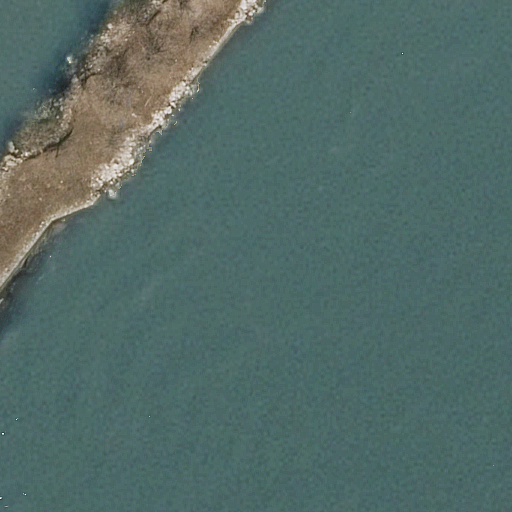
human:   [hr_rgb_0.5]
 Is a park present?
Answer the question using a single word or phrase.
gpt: yes

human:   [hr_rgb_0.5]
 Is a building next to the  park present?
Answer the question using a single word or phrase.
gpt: no

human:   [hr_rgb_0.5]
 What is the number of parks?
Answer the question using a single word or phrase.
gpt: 1

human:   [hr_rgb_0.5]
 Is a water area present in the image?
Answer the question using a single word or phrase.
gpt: yes

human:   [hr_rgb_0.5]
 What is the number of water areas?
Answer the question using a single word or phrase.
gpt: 2

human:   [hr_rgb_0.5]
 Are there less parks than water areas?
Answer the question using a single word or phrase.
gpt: yes

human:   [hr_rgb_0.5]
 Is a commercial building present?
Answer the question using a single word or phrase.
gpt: no

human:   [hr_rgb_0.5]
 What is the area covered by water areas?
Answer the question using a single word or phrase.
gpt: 9561m2

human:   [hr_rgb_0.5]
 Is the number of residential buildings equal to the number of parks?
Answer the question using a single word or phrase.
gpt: no

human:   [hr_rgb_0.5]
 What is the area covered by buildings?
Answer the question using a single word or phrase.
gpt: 0m2

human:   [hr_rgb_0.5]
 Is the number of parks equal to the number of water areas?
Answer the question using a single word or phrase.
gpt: no

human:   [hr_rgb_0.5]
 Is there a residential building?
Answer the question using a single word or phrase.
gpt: no

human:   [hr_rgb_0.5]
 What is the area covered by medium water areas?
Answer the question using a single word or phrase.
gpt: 439m2

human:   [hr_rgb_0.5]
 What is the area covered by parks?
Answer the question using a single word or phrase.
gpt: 2763m2

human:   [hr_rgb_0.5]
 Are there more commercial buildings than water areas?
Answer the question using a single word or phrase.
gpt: no

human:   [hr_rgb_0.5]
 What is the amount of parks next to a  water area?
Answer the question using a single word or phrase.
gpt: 1

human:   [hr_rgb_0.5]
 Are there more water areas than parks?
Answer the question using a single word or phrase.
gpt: yes

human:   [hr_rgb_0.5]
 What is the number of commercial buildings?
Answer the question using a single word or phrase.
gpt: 0

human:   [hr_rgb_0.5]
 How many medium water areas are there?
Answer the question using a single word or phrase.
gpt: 1

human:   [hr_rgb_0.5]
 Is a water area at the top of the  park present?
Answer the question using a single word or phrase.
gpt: no

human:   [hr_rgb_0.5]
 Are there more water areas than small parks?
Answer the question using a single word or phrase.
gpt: yes

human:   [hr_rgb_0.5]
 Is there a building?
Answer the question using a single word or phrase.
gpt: no

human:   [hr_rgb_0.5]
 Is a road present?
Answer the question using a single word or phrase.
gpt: no

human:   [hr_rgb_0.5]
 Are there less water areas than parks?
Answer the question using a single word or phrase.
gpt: no

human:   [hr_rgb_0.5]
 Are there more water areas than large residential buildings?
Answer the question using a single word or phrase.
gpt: yes

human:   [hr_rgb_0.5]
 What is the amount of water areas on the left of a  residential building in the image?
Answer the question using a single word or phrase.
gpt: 0

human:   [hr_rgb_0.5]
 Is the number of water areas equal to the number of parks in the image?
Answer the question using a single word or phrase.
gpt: no

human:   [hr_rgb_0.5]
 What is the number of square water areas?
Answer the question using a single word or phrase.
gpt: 0

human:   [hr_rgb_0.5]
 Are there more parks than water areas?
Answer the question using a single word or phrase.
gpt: no

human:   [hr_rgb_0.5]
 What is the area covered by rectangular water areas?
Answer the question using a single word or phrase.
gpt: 9561m2

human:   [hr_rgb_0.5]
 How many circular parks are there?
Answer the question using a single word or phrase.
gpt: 0

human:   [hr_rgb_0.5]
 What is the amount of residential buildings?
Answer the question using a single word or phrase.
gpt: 0

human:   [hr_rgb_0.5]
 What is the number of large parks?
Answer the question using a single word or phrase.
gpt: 1

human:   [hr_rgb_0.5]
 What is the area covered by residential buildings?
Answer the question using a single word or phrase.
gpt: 0m2

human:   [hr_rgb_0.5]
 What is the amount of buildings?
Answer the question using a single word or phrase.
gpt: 0

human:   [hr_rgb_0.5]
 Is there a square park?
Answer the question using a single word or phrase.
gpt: no

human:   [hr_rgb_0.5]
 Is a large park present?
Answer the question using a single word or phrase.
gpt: yes

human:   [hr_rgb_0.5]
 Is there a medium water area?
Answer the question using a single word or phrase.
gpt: yes

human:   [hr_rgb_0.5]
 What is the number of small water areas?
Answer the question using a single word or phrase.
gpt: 0

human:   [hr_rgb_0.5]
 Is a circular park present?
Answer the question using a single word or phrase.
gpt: no

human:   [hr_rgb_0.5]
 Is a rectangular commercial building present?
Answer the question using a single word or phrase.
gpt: no

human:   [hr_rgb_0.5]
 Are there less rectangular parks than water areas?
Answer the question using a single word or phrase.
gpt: yes

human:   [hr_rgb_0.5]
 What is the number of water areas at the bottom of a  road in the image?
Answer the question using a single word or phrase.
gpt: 0

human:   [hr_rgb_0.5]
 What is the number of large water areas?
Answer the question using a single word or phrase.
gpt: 1

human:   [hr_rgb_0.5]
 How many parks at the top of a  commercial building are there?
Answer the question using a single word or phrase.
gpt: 0

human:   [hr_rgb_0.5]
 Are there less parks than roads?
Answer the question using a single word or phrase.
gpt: no

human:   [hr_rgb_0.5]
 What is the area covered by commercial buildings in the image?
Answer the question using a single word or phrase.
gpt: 0m2

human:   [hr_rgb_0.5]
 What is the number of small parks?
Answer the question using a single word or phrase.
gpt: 0

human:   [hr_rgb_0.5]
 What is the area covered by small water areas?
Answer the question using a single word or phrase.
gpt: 0m2

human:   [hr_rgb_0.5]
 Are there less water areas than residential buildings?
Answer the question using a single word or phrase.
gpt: no

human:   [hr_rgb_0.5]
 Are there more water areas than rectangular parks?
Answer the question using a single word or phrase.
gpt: yes

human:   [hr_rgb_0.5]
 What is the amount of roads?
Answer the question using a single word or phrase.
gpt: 0

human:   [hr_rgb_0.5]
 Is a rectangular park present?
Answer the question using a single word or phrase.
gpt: no

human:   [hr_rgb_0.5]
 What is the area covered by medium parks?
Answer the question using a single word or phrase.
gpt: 0m2

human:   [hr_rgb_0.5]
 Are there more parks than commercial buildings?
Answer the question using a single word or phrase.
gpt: yes

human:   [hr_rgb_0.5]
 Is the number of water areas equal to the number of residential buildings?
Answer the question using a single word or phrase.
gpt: no

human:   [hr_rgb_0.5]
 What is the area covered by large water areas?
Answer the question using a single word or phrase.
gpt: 9121m2

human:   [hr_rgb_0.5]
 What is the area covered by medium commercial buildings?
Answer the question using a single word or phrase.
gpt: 0m2

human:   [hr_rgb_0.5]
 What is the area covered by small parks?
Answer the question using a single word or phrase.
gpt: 0m2

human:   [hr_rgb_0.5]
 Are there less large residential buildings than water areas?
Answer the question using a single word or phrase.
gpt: yes

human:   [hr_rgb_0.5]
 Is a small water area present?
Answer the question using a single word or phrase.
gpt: no

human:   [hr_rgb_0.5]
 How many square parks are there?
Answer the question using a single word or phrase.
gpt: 0

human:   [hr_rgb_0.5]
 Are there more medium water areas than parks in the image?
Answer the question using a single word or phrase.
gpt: no

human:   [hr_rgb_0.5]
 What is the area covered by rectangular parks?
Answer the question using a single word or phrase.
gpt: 0m2